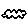
Label: cloud